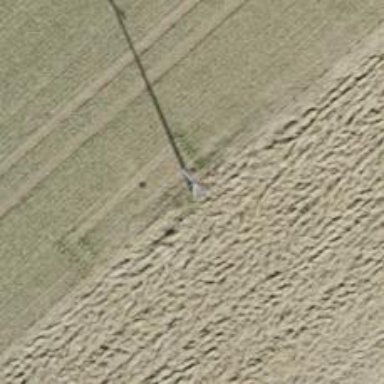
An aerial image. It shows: Concrete power pole.